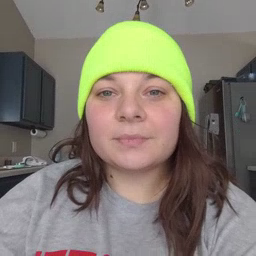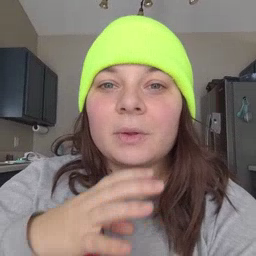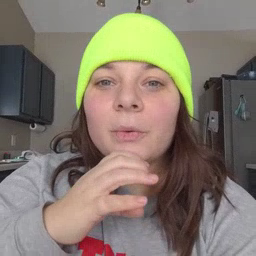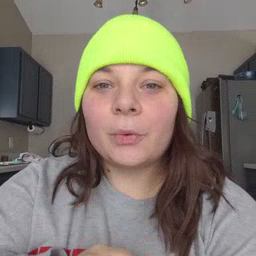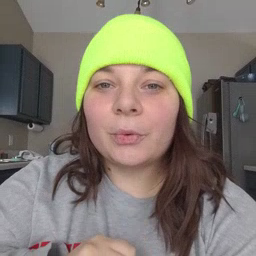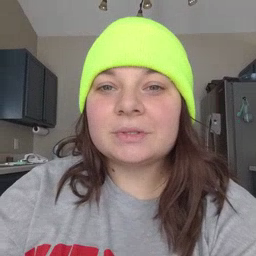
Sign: old